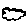
Label: cloud